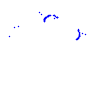
Particle: kaon